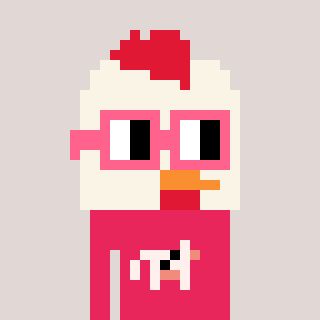
a pixel art character with square pink glasses, a chicken-shaped head and a redpinkish-colored body on a warm background